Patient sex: M
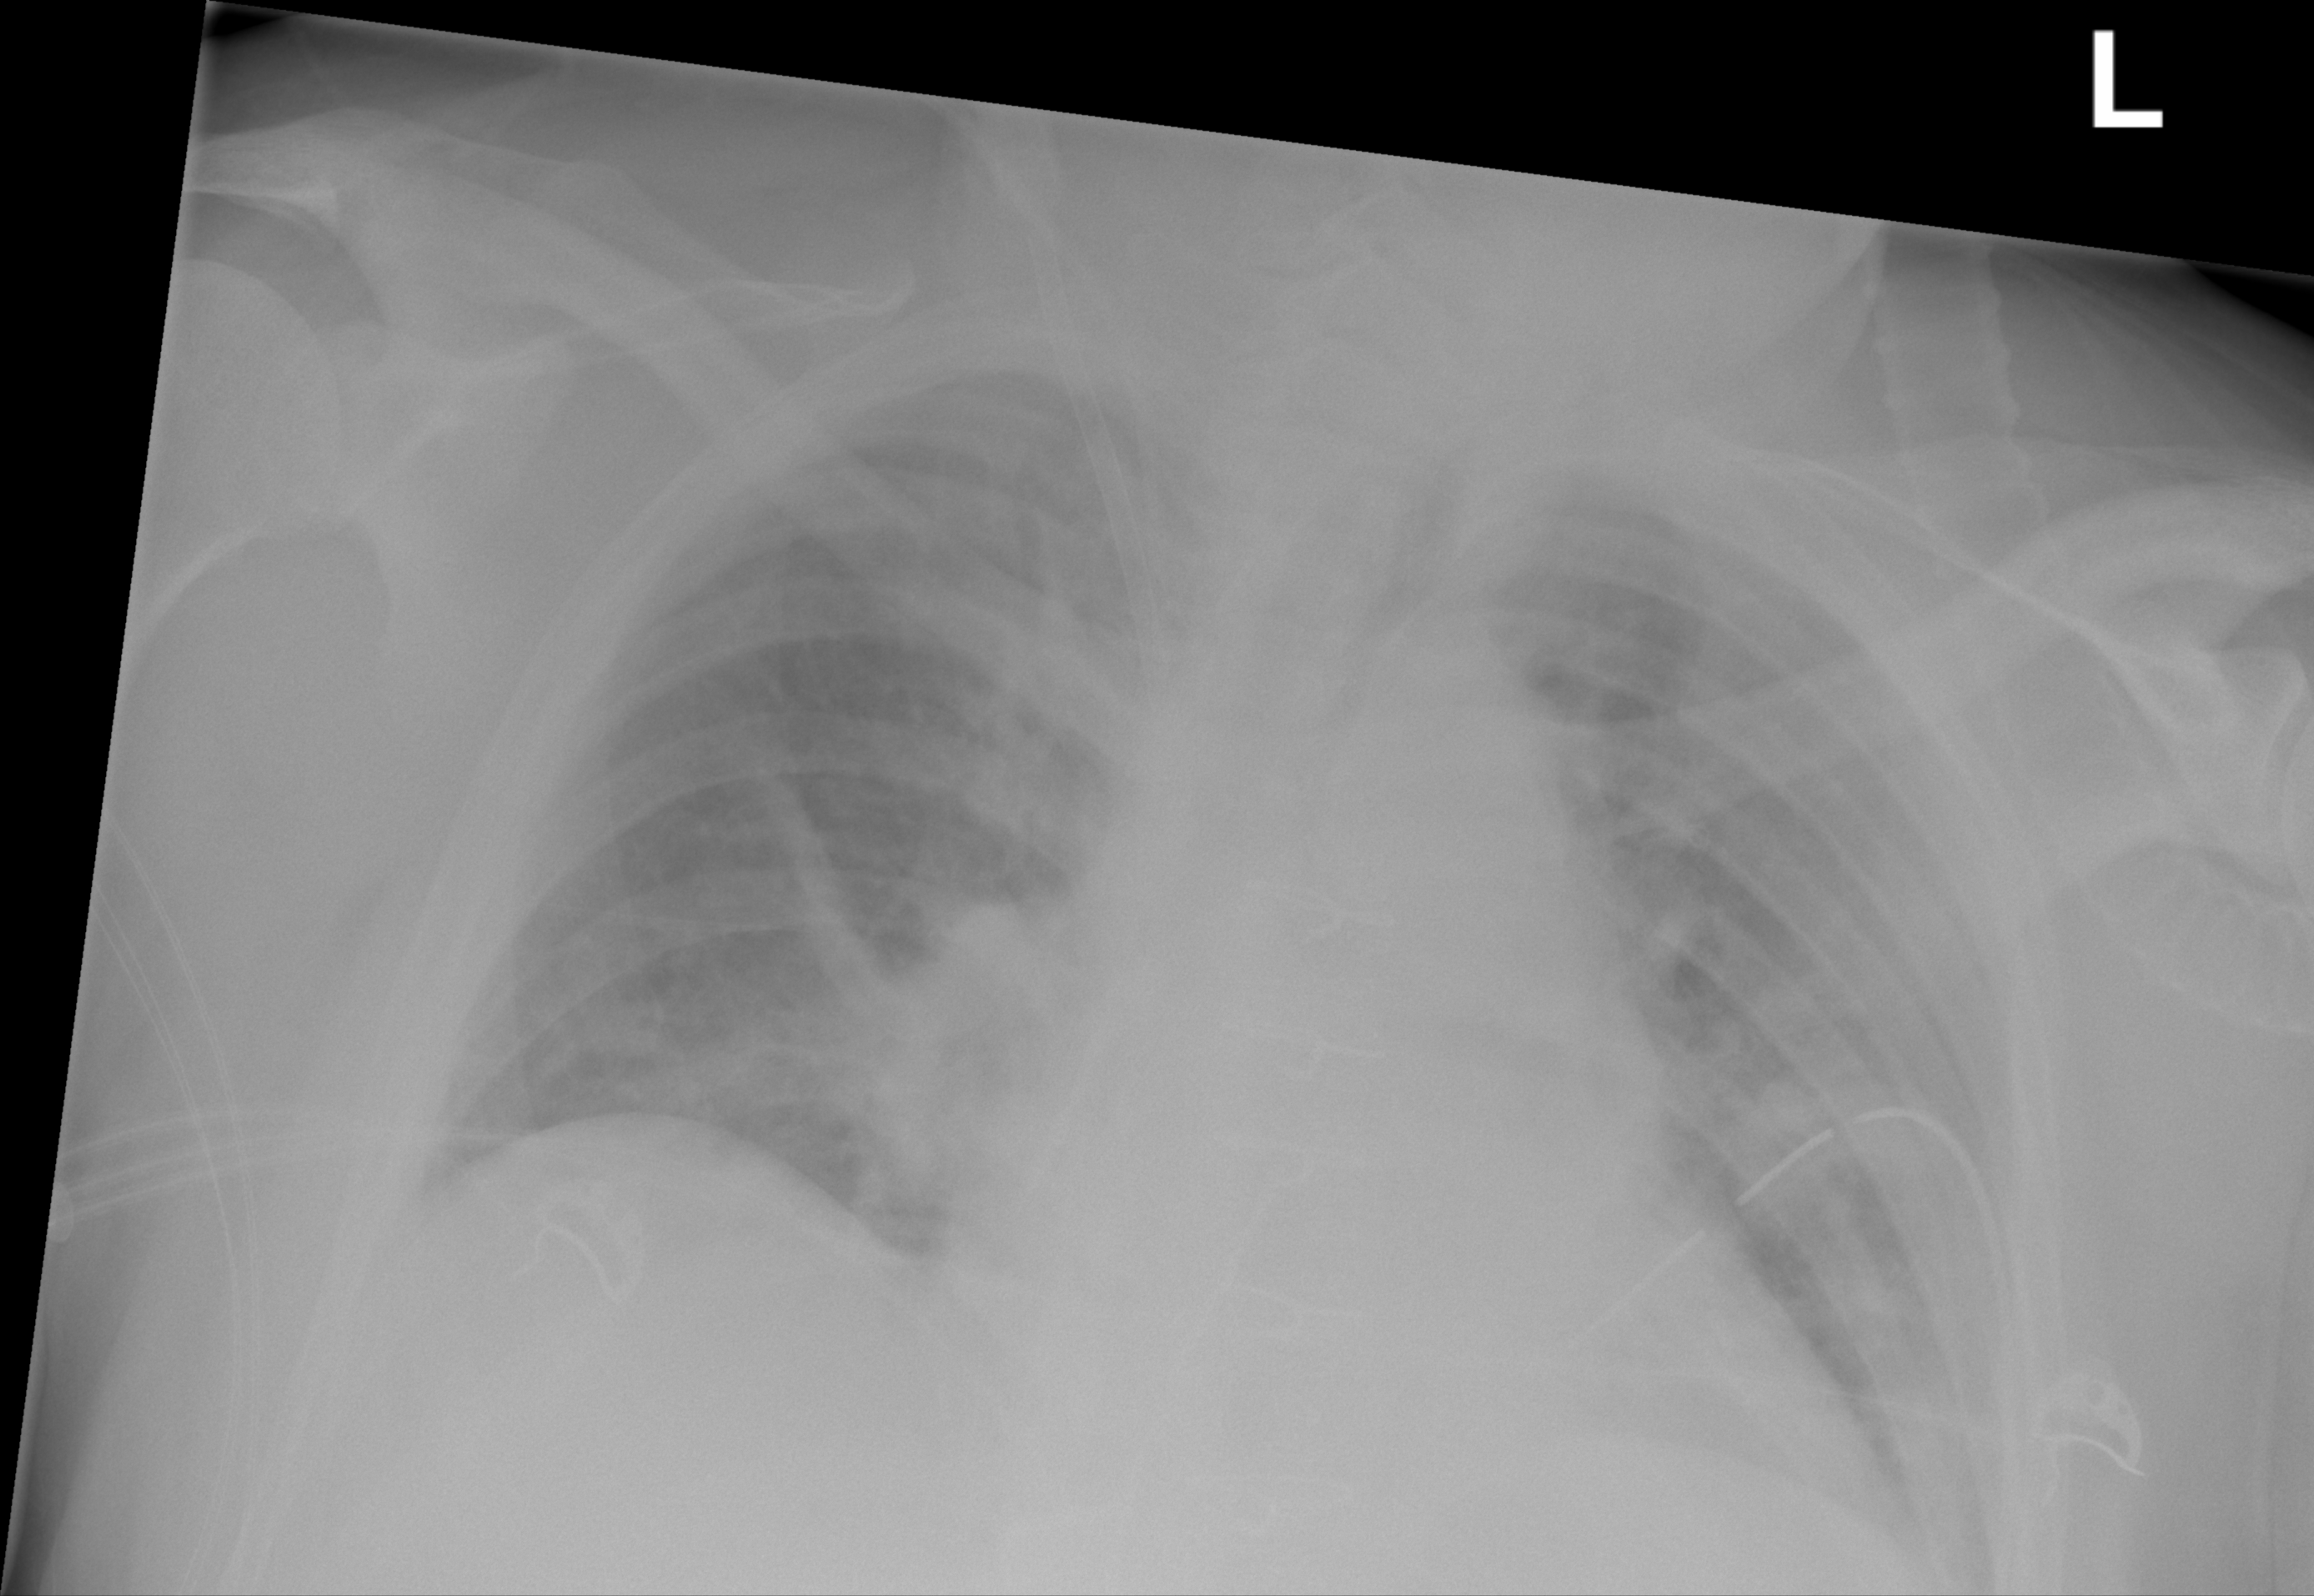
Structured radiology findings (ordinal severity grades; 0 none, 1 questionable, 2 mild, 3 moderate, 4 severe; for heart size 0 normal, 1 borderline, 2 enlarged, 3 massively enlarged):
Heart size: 1
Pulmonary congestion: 2
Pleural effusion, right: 0
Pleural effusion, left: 0
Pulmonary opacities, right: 0
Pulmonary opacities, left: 0
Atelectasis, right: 2
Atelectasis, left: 1